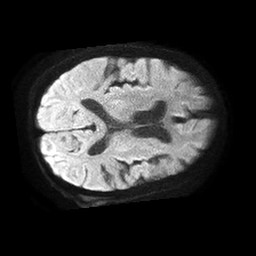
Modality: TRACE
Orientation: axial
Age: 67
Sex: female
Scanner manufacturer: philips
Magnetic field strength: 1.5 T
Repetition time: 4.6 s
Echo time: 0.08631 s